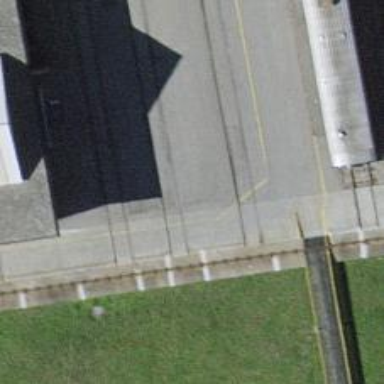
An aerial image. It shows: Crossing for the railway.